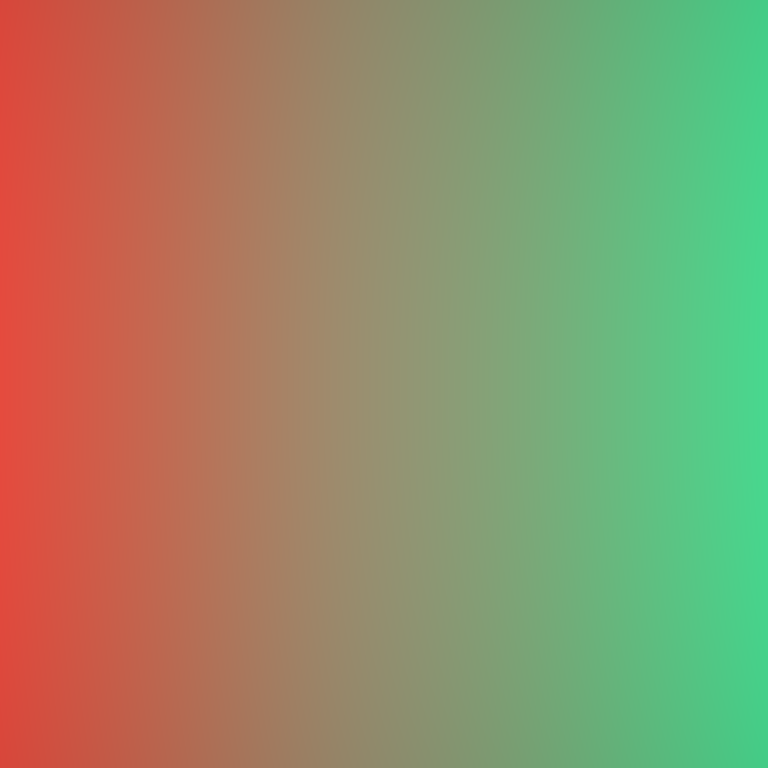
Abstract light effect, smooth gradient from red to green, calm atmosphere, soft blend, no room, no furniture, no objects.